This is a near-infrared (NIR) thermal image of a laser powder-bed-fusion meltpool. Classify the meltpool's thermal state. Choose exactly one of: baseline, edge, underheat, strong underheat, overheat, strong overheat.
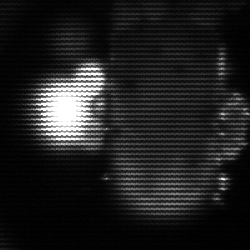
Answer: strong underheat